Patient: sex M, age 58
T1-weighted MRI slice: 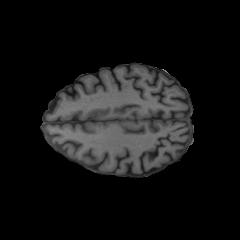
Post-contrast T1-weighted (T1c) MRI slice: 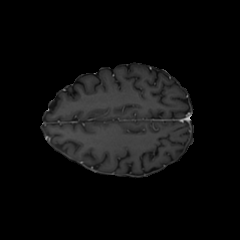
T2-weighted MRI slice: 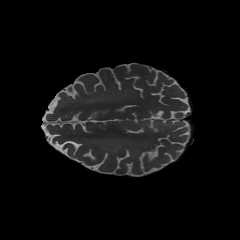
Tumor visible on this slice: no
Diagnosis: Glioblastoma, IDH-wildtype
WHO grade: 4